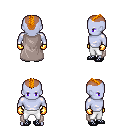
a pixel art fantasy rpg character, male body template, dark elf, purple skin, gray cape, white pants, dark blonde short mohawk hairstyle, gold gloves, ghillies, four views (front, back, left, right), 2x2 character sprite sheet, small pixel art, hard edges, no anti-aliasing